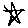
Label: star